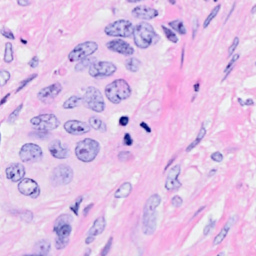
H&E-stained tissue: Breast